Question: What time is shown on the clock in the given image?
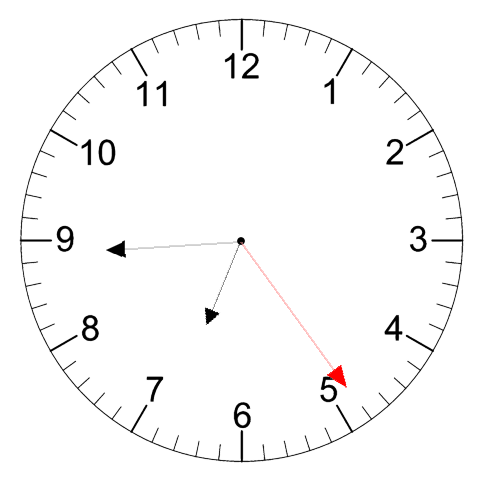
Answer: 06:44:24